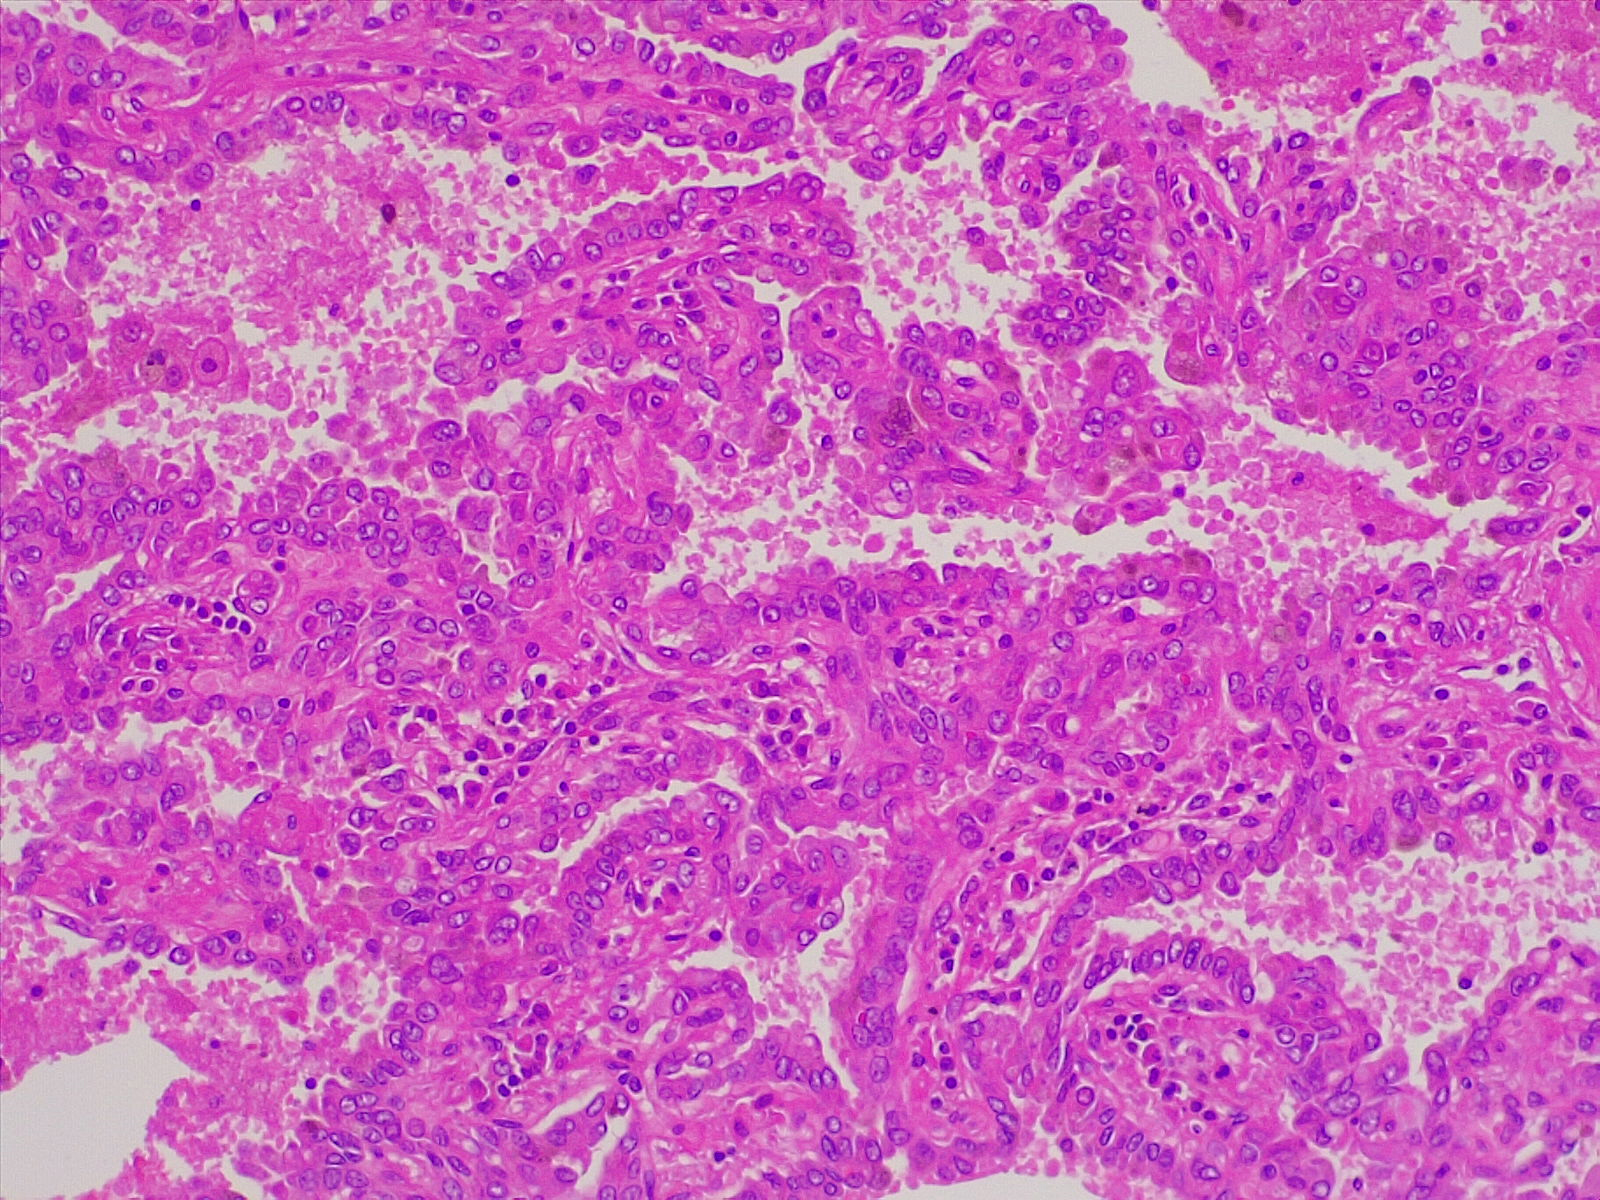
Label: lung adenocarcinoma, well differentiated